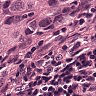
Metastatic tissue present: yes